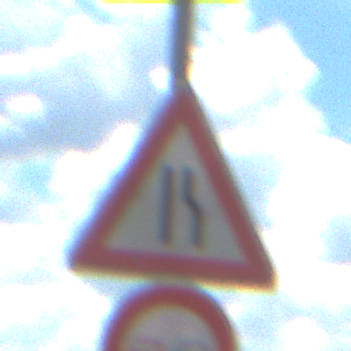
Verkehrszeichen: EinseitigVerengteFahrbahnRechts
Zusatzzeichen unten: Ueberholverbot
Umgebung: Outdoor, Nature
Tageszeit: Midday
Wetter: PartlyCloudy
Licht: Natural
Jahreszeit: NotSpecified
Kontrast: HighContrast